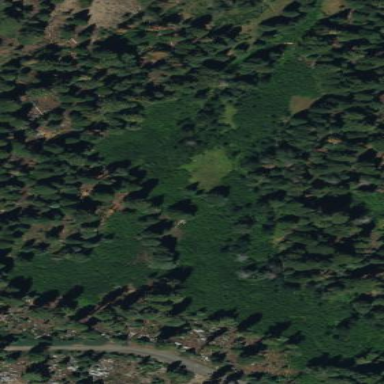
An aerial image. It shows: Wet meadow with wooded vegetation.